Interaction volume radius: 5 \u00c5
Interaction volume height: 25 \u00c5
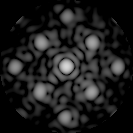
Disorder parameter: 0.2392